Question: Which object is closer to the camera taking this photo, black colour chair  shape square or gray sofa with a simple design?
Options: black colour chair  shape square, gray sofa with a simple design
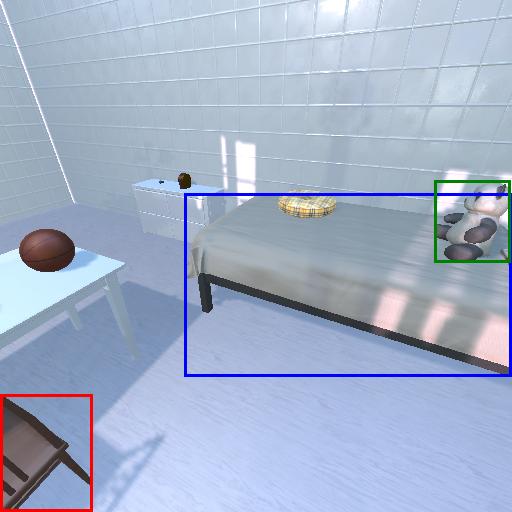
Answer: black colour chair  shape square